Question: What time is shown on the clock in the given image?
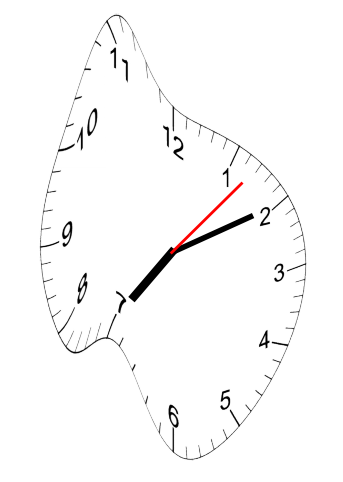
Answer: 07:10:07